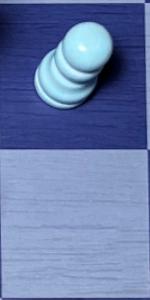
Label: Empty